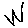
Label: zigzag